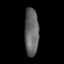
Tissue: prostate
Cell type: Myeloid cells
Senescence score: 0.7548
Nuclear area (px): 667
Mean DAPI intensity: 100.655